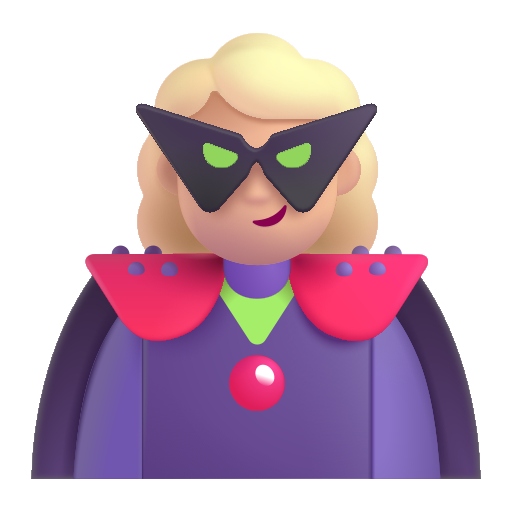
woman supervillain color  light